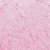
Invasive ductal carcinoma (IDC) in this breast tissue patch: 0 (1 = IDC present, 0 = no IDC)